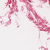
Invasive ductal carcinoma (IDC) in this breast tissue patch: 0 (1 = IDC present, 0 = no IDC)